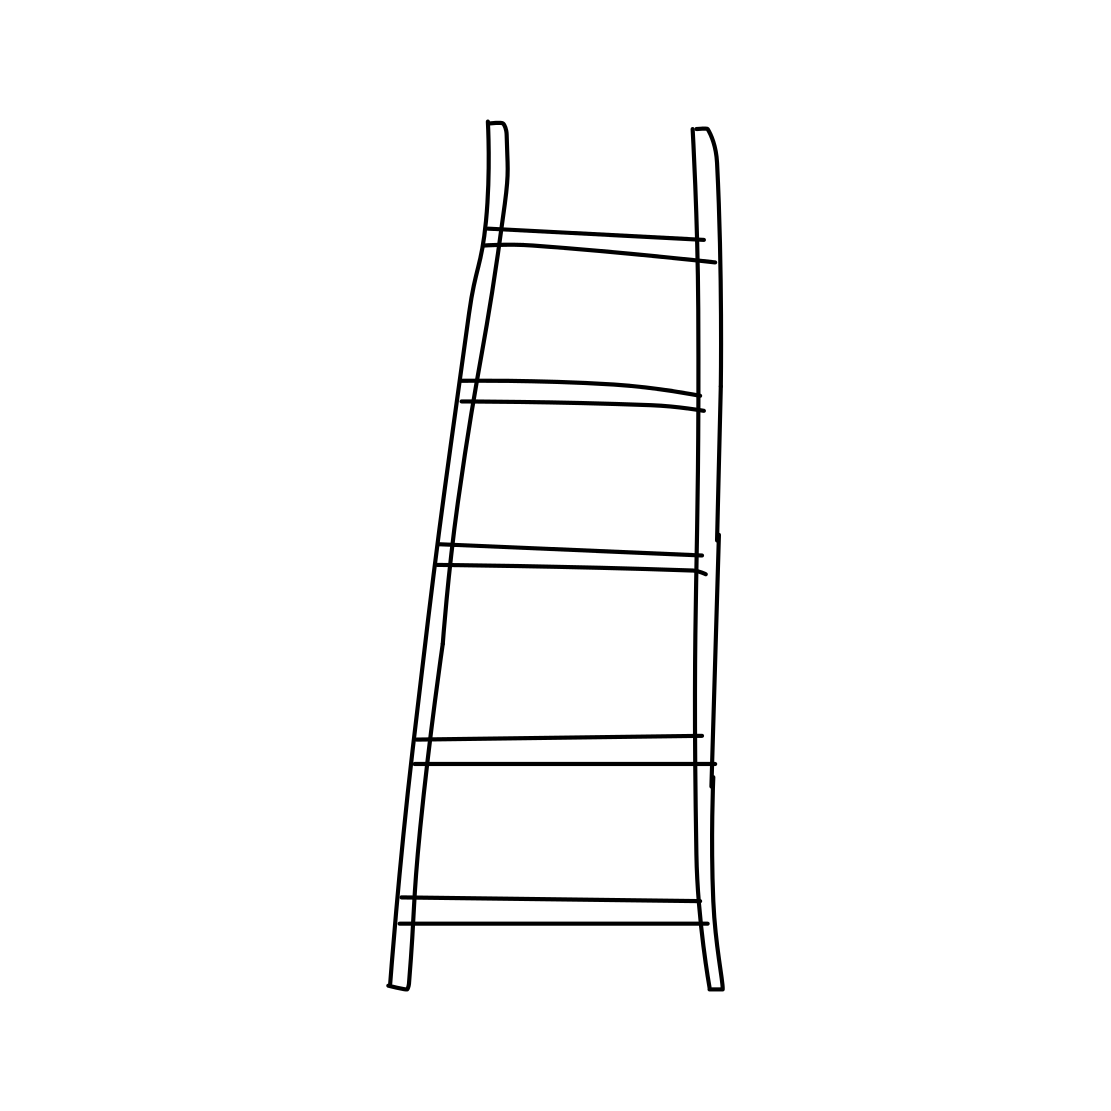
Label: ladder